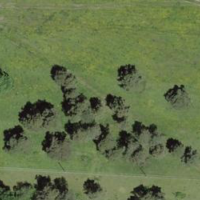
EUNIS habitat code: 24
Species observed at this site:
Mercurialis perennis